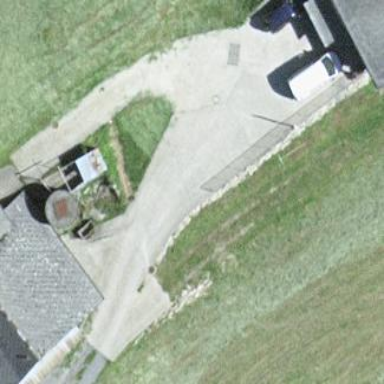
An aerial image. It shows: Farmyard in rural farm setting.